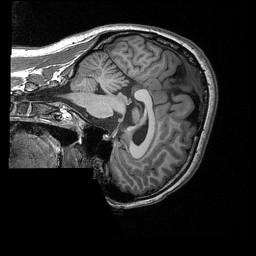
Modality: T1w
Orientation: sagittal
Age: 22
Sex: female
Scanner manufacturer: siemens
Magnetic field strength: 3 T
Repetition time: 2.53 s
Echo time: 0.00309 s